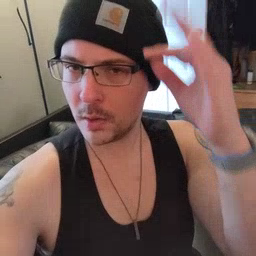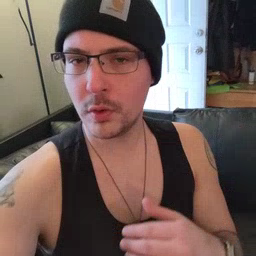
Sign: hair